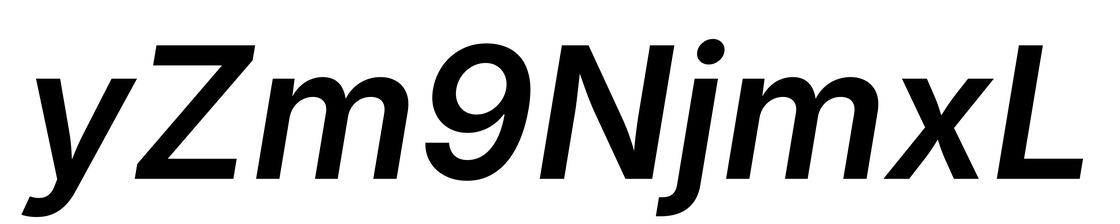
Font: Inter-Italic_SemiBold_Italic